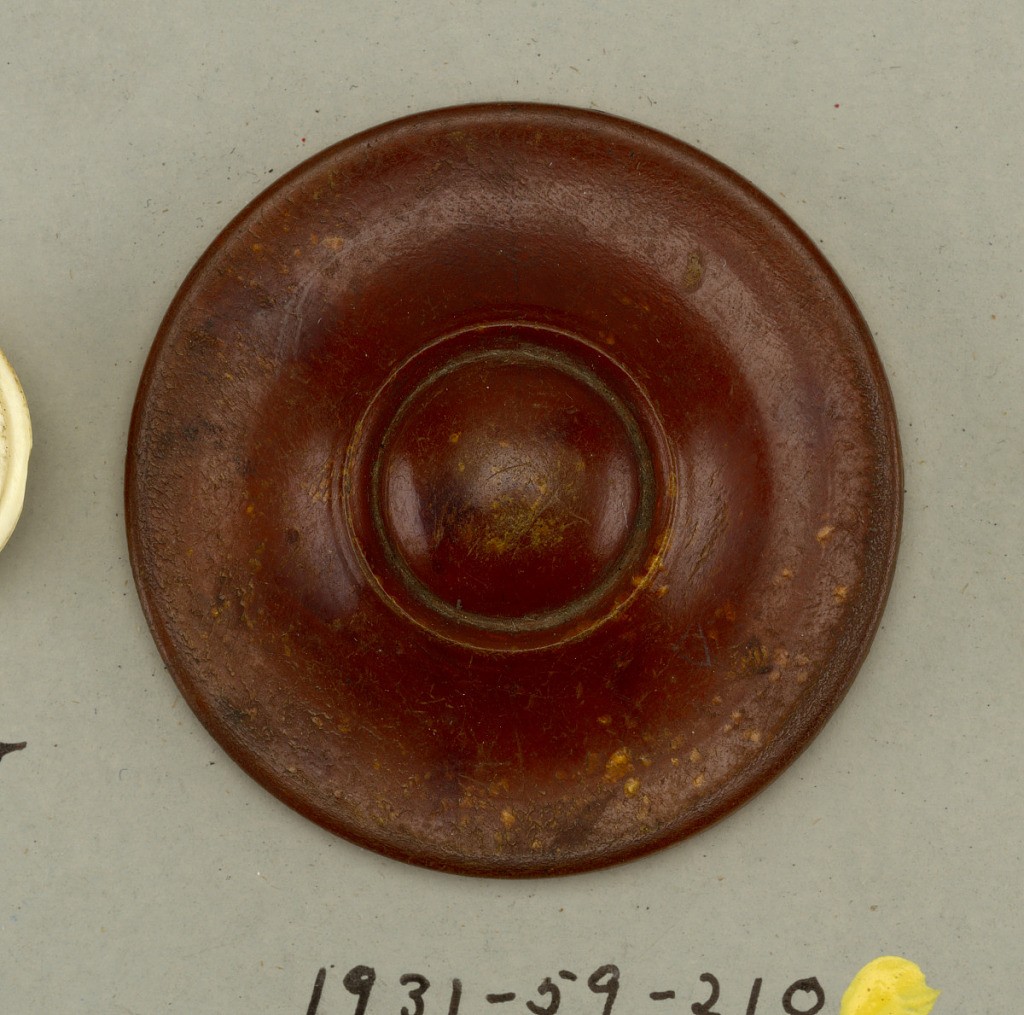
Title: Button
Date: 19th century
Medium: Hoof, brass
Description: Button of an animal's hoof; moulded; central section convex with surrounding, slightly concave, band. Brass shank.

On card 2